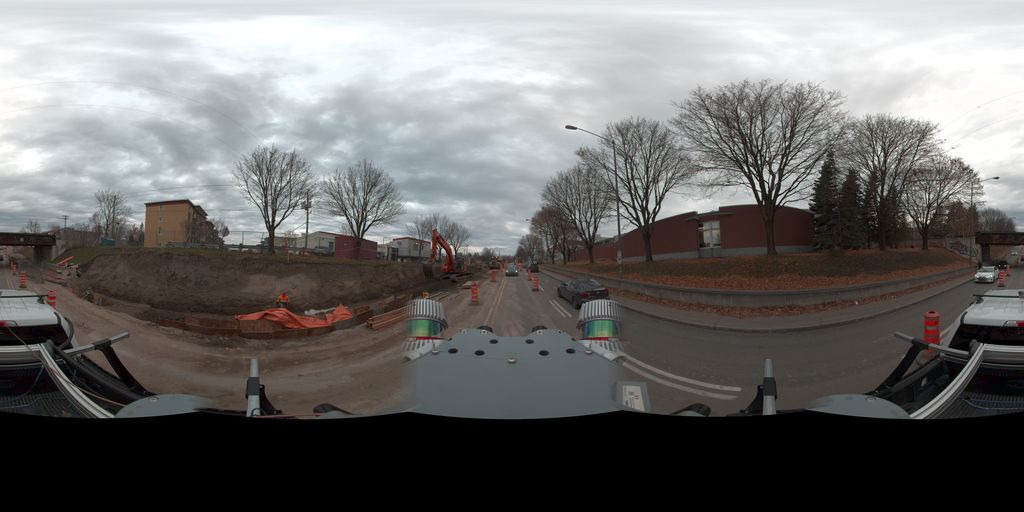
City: quebec_city